Interaction volume radius: 5 \u00c5
Interaction volume height: 15 \u00c5
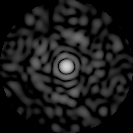
Disorder parameter: 0.8376